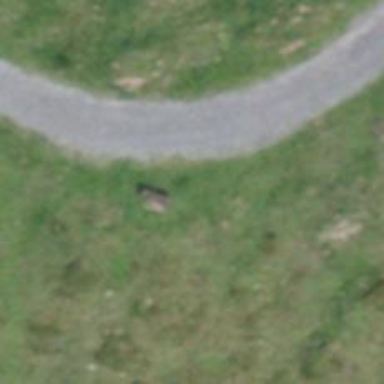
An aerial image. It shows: Brown bench.